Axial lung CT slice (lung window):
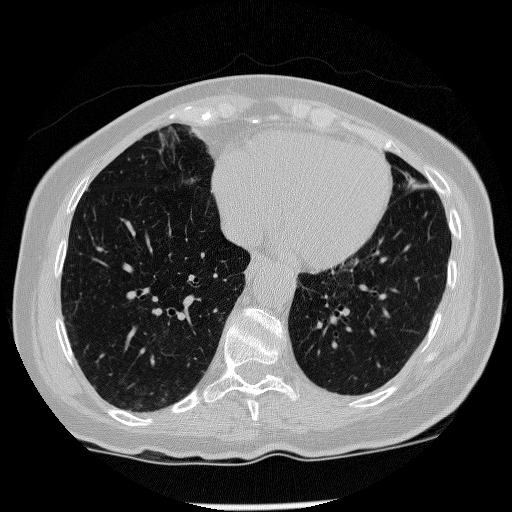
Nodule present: no